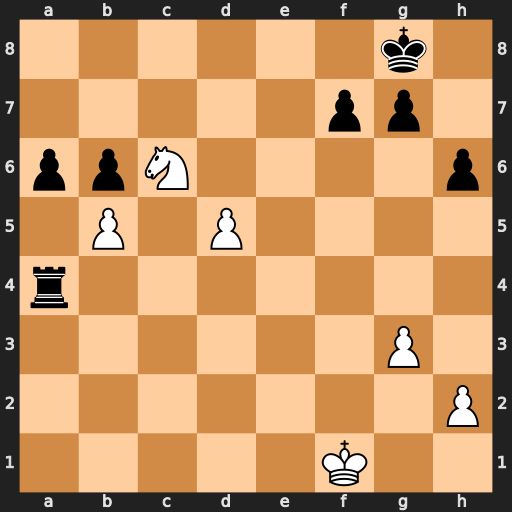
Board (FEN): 6k1/5pp1/ppN4p/1P1P4/r7/6P1/7P/5K2
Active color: w
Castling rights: -
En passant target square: -
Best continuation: d6 Ra1+ Ke2